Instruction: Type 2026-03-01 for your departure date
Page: home
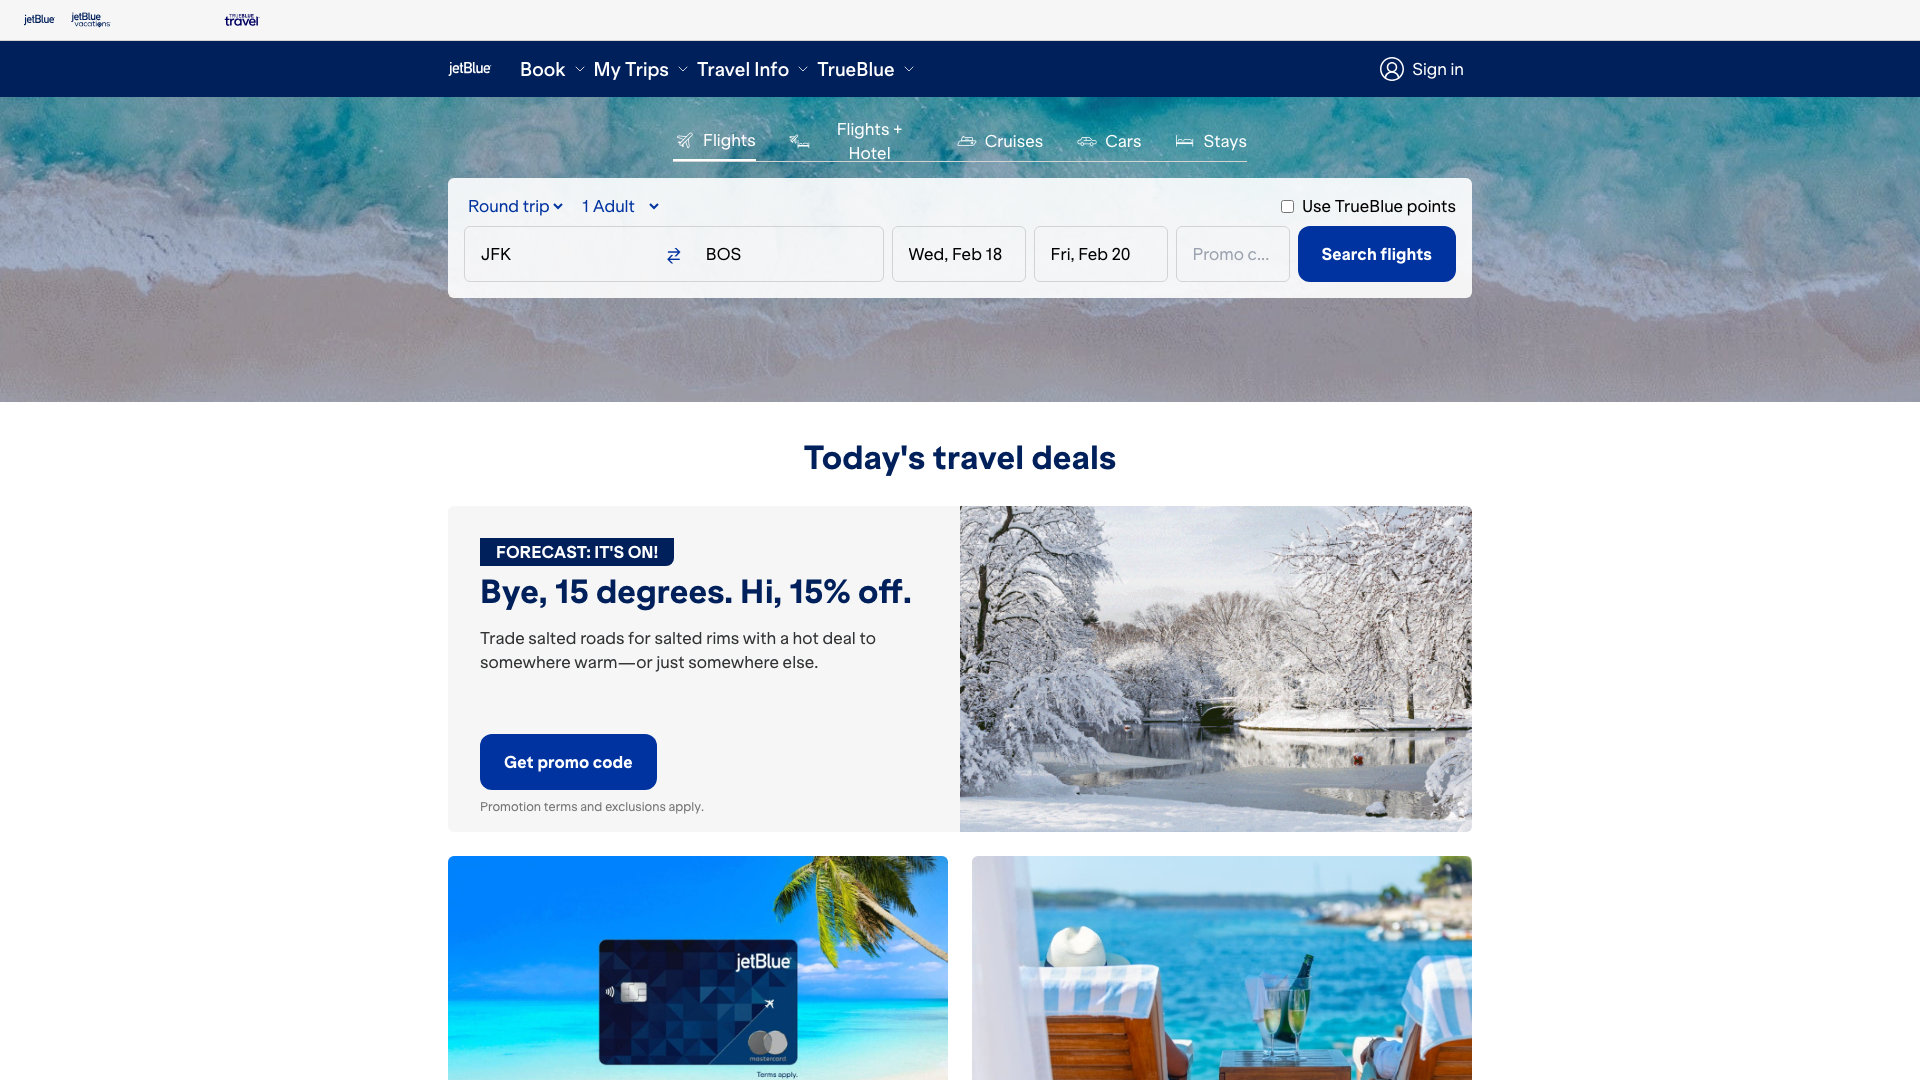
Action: type